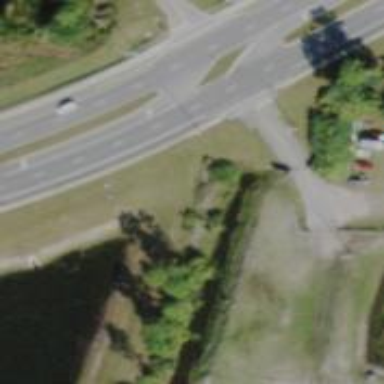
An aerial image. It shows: Culvert underpass for canal.